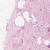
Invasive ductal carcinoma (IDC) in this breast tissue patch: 0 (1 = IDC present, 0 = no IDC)